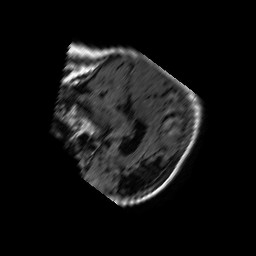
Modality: FLAIR
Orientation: sagittal
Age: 61
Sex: female
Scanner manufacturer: philips
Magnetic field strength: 1.5 T
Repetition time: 6 s
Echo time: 0.12 s